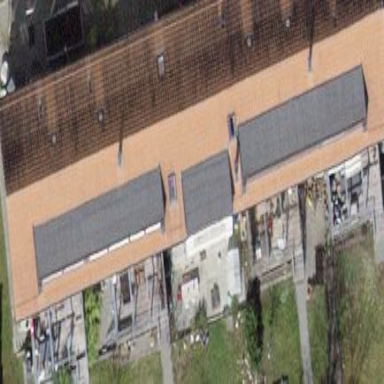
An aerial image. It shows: Gabled building with the roof oriented along its structure.